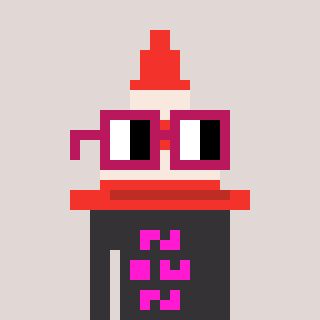
a pixel art character with square dark red glasses, a cone-shaped head and a grayscale-colored body on a warm background